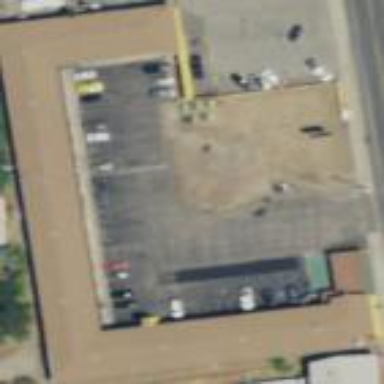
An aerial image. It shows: Motel building.